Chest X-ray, PA view. Patient: 52 years old, sex M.
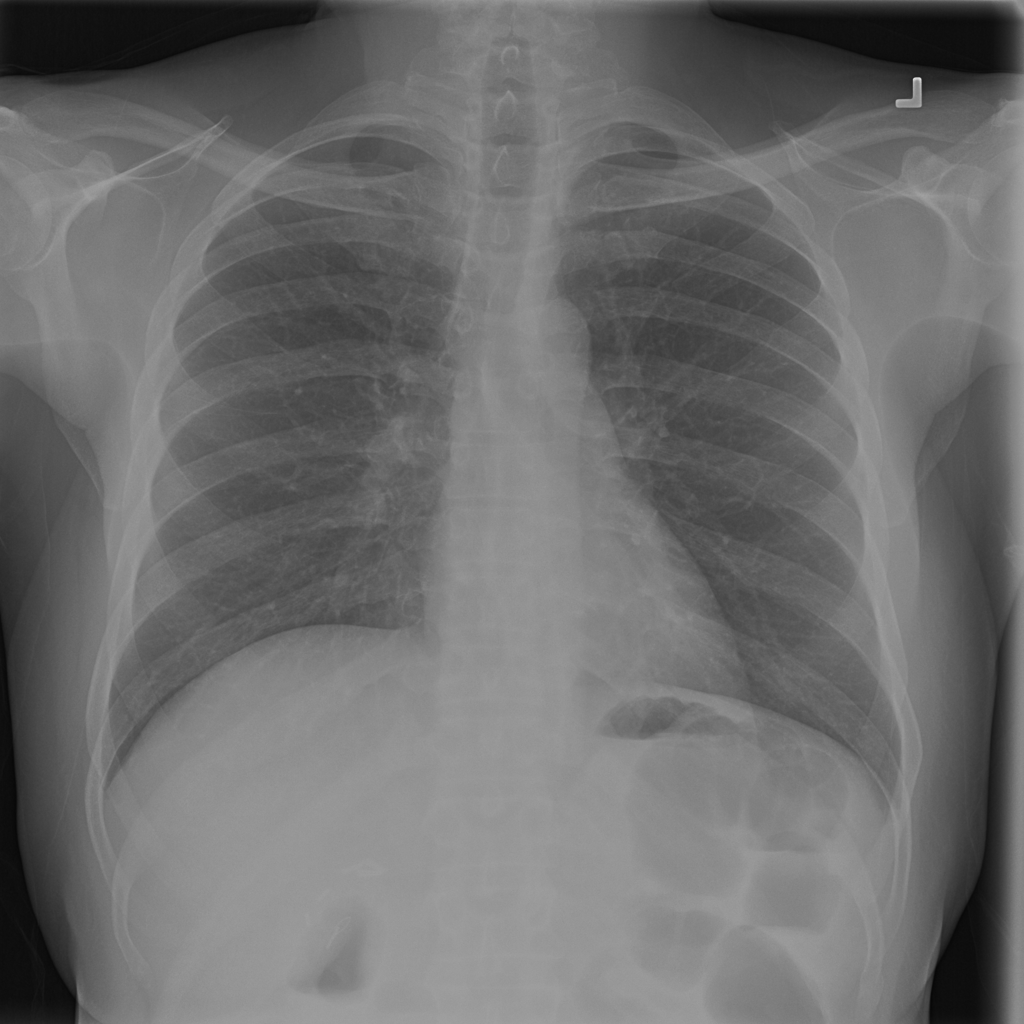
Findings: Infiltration